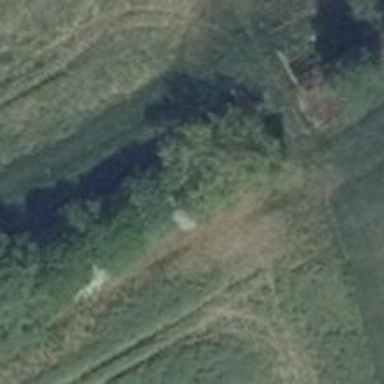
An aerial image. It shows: Culvert tunnel.